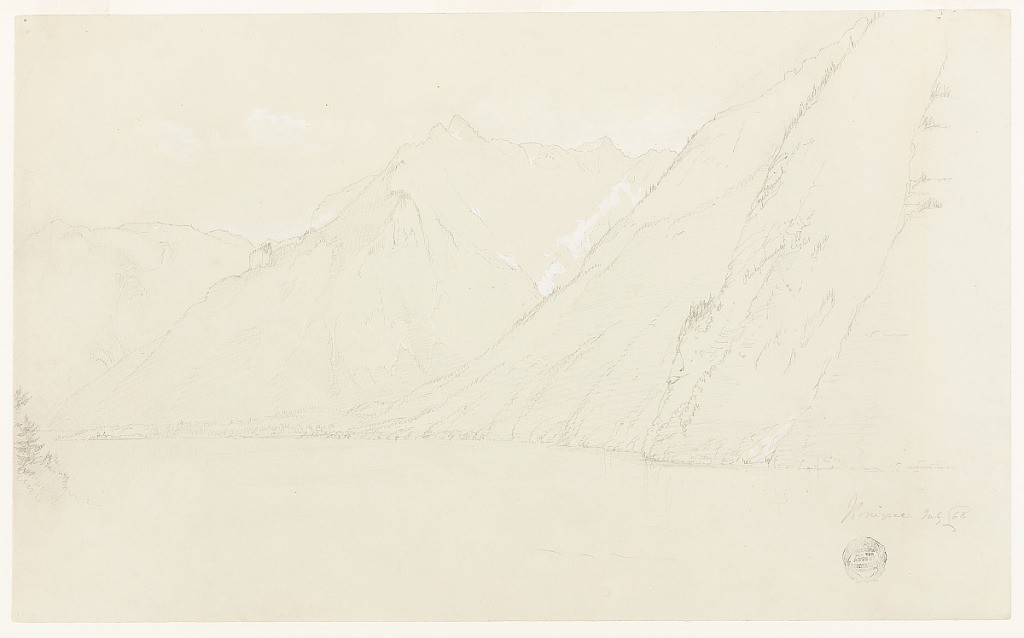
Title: Hachelkopf above the Königssee, Bavaria (Germany)
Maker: Frederic Edwin Church, American, 1826–1900
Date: July 1868
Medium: Graphite on white gouache on gray-green wove paper
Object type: Drawing
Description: Landscape sketch showing a view of the steep mountains along the western shore of the Königssee, Bavaria, as seen from the ferry stop known as Kessel Anlegeplatz. Most notably, the sharp, craggy peaks of the Hachelkopf are visible at center, above the relatively miniscule towers of St. Bartholomew's Church, which is situated in the middle distance at left along the water's edge. The flat surface of the lake extends from the foreground at right to the middle distance at left, and is bounded at right by the mostly wooded, precipitous slopes of neighboring mountains. At center upper, the jagged twin peaks of the Hachelkopf form a high, serrated horizon. Faint, puffy clouds float in the sky above.